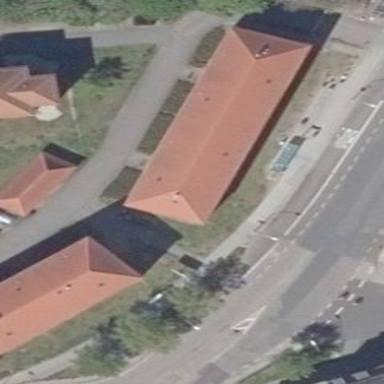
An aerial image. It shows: Residential building with apartments. The hipped roof is covered with red roof tiles. The building is light yellow.